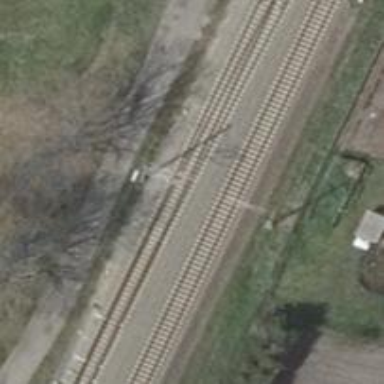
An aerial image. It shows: Railway with electrified contact lines.